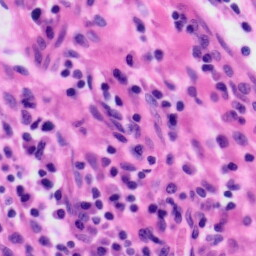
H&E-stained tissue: Tonsil